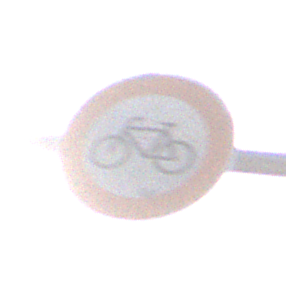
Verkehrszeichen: VerbotRadverkehr
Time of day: MorningAfternoon
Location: Outdoor (Urban)
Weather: PartlyCloudy
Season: NotSpecified
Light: Natural